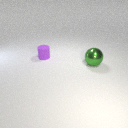
small purple rubber cylinder to the left of large green metal sphere